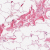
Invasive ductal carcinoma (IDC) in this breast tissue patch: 0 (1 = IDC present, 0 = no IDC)